Question: I'm following <URL> tutorial to create my first ffmpeg app. I have successfully build the shared libs and compiled the project without any errors. But when i run the app on my nexus 5 the output is this
Here is the native code
'''
#include <libavcodec/avcodec.h>
#include <libavformat/avformat.h>
#include <libswscale/swscale.h>
#include <libavutil/pixfmt.h>
#include <stdio.h>
#include <pthread.h>
#include <jni.h>
#include <android/native_window.h>
#include <android/native_window_jni.h>
#define LOG_TAG "android-ffmpeg-tutorial02"
#define LOGI(...) __android_log_print(4, LOG_TAG, __VA_ARGS__);
#define LOGE(...) __android_log_print(6, LOG_TAG, __VA_ARGS__);
ANativeWindow* window;
char *videoFileName;
AVFormatContext *formatCtx = NULL;
int videoStream;
AVCodecContext *codecCtx = NULL;
AVFrame *decodedFrame = NULL;
AVFrame *frameRGBA = NULL;
jobject bitmap;
void* buffer;
struct SwsContext *sws_ctx = NULL;
int width;
int height;
int stop;
jint naInit(JNIEnv *pEnv, jobject pObj, jstring pFileName) {
AVCodec *pCodec = NULL;
int i;
AVDictionary *optionsDict = NULL;
videoFileName = (char *)(*pEnv)->GetStringUTFChars(pEnv, pFileName, NULL);
LOGI("video file name is %s", videoFileName);
// Register all formats and codecs
av_register_all();
// Open video file
if(avformat_open_input(&formatCtx, videoFileName, NULL, NULL)!=0)
return -1; // Couldn't open file
// Retrieve stream information
if(avformat_find_stream_info(formatCtx, NULL)<0)
return -1; // Couldn't find stream information
// Dump information about file onto standard error
av_dump_format(formatCtx, 0, videoFileName, 0);
// Find the first video stream
videoStream=-1;
for(i=0; i<formatCtx->nb_streams; i++) {
if(formatCtx->streams[i]->codec->codec_type==AVMEDIA_TYPE_VIDEO) {
videoStream=i;
break;
}
}
if(videoStream==-1)
return -1; // Didn't find a video stream
// Get a pointer to the codec context for the video stream
codecCtx=formatCtx->streams[videoStream]->codec;
// Find the decoder for the video stream
pCodec=avcodec_find_decoder(codecCtx->codec_id);
if(pCodec==NULL) {
fprintf(stderr, "Unsupported codec!
");
return -1; // Codec not found
}
// Open codec
if(avcodec_open2(codecCtx, pCodec, &optionsDict)<0)
return -1; // Could not open codec
// Allocate video frame
decodedFrame=avcodec_alloc_frame();
// Allocate an AVFrame structure
frameRGBA=avcodec_alloc_frame();
if(frameRGBA==NULL)
return -1;
return 0;
}
jobject createBitmap(JNIEnv *pEnv, int pWidth, int pHeight) {
int i;
//get Bitmap class and createBitmap method ID
jclass javaBitmapClass = (jclass)(*pEnv)->FindClass(pEnv, "android/graphics/Bitmap");
jmethodID mid = (*pEnv)->GetStaticMethodID(pEnv, javaBitmapClass, "createBitmap", "(IILandroid/graphics/Bitmap$Config;)Landroid/graphics/Bitmap;");
//create Bitmap.Config
//reference: https://forums.oracle.com/thread/<PHONE>
const wchar_t* configName = L"ARGB_8888";
int len = wcslen(configName);
jstring jConfigName;
if (sizeof(wchar_t) != sizeof(jchar)) {
//wchar_t is defined as different length than jchar(2 bytes)
jchar* str = (jchar*)malloc((len+1)*sizeof(jchar));
for (i = 0; i < len; ++i) {
str[i] = (jchar)configName[i];
}
str[len] = 0;
jConfigName = (*pEnv)->NewString(pEnv, (const jchar*)str, len);
} else {
//wchar_t is defined same length as jchar(2 bytes)
jConfigName = (*pEnv)->NewString(pEnv, (const jchar*)configName, len);
}
jclass bitmapConfigClass = (*pEnv)->FindClass(pEnv, "android/graphics/Bitmap$Config");
jobject javaBitmapConfig = (*pEnv)->CallStaticObjectMethod(pEnv, bitmapConfigClass,
(*pEnv)->GetStaticMethodID(pEnv, bitmapConfigClass, "valueOf", "(Ljava/lang/String;)Landroid/graphics/Bitmap$Config;"), jConfigName);
//create the bitmap
return (*pEnv)->CallStaticObjectMethod(pEnv, javaBitmapClass, mid, pWidth, pHeight, javaBitmapConfig);
}
jintArray naGetVideoRes(JNIEnv *pEnv, jobject pObj) {
jintArray lRes;
if (NULL == codecCtx) {
return NULL;
}
lRes = (*pEnv)->NewIntArray(pEnv, 2);
if (lRes == NULL) {
LOGI(1, "cannot allocate memory for video size");
return NULL;
}
jint lVideoRes[2];
lVideoRes[0] = codecCtx->width;
lVideoRes[1] = codecCtx->height;
(*pEnv)->SetIntArrayRegion(pEnv, lRes, 0, 2, lVideoRes);
return lRes;
}
void naSetSurface(JNIEnv *pEnv, jobject pObj, jobject pSurface) {
if (0 != pSurface) {
// get the native window reference
window = ANativeWindow_fromSurface(pEnv, pSurface);
// set format and size of window buffer
ANativeWindow_setBuffersGeometry(window, 0, 0, WINDOW_FORMAT_RGBA_8888);
} else {
// release the native window
ANativeWindow_release(window);
}
}
jint naSetup(JNIEnv *pEnv, jobject pObj, int pWidth, int pHeight) {
width = pWidth;
height = pHeight;
//create a bitmap as the buffer for frameRGBA
bitmap = createBitmap(pEnv, pWidth, pHeight);
if (AndroidBitmap_lockPixels(pEnv, bitmap, &buffer) < 0)
return -1;
//get the scaling context
sws_ctx = sws_getContext (
codecCtx->width,
codecCtx->height,
codecCtx->pix_fmt,
pWidth,
pHeight,
AV_PIX_FMT_RGBA,
SWS_BILINEAR,
NULL,
NULL,
NULL
);
// Assign appropriate parts of bitmap to image planes in pFrameRGBA
// Note that pFrameRGBA is an AVFrame, but AVFrame is a superset
// of AVPicture
avpicture_fill((AVPicture *)frameRGBA, buffer, AV_PIX_FMT_RGBA,
pWidth, pHeight);
return 0;
}
void finish(JNIEnv *pEnv) {
//unlock the bitmap
AndroidBitmap_unlockPixels(pEnv, bitmap);
av_free(buffer);
// Free the RGB image
av_free(frameRGBA);
// Free the YUV frame
av_free(decodedFrame);
// Close the codec
avcodec_close(codecCtx);
// Close the video file
avformat_close_input(&formatCtx);
}
void decodeAndRender(JNIEnv *pEnv) {
ANativeWindow_Buffer windowBuffer;
AVPacket packet;
int i=0;
int frameFinished;
int lineCnt;
while(av_read_frame(formatCtx, &packet)>=0 && !stop) {
// Is this a packet from the video stream?
if(packet.stream_index==videoStream) {
// Decode video frame
avcodec_decode_video2(codecCtx, decodedFrame, &frameFinished,
&packet);
// Did we get a video frame?
if(frameFinished) {
// Convert the image from its native format to RGBA
sws_scale
(
sws_ctx,
(uint8_t const * const *)decodedFrame->data,
decodedFrame->linesize,
0,
codecCtx->height,
frameRGBA->data,
frameRGBA->linesize
);
// lock the window buffer
if (ANativeWindow_lock(window, &windowBuffer, NULL) < 0) {
LOGE("cannot lock window");
} else {
// draw the frame on buffer
LOGI("copy buffer %d:%d:%d", width, height, width*height*4);
LOGI("window buffer: %d:%d:%d", windowBuffer.width,
windowBuffer.height, windowBuffer.stride);
memcpy(windowBuffer.bits, buffer, width * height * 4);
// unlock the window buffer and post it to display
ANativeWindow_unlockAndPost(window);
// count number of frames
++i;
}
}
}
// Free the packet that was allocated by av_read_frame
av_free_packet(&packet);
}
LOGI("total No. of frames decoded and rendered %d", i);
finish(pEnv);
}
/**
* start the video playback
*/
void naPlay(JNIEnv *pEnv, jobject pObj) {
//create a new thread for video decode and render
pthread_t decodeThread;
stop = 0;
pthread_create(&decodeThread, NULL, decodeAndRender, NULL);
}
/**
* stop the video playback
*/
void naStop(JNIEnv *pEnv, jobject pObj) {
stop = 1;
}
jint JNI_OnLoad(JavaVM* pVm, void* reserved) {
JNIEnv* env;
if ((*pVm)->GetEnv(pVm, (void **)&env, JNI_VERSION_1_6) != JNI_OK) {
return -1;
}
JNINativeMethod nm[8];
nm[0].name = "naInit";
nm[0].signature = "(Ljava/lang/String;)I";
nm[0].fnPtr = (void*)naInit;
nm[1].name = "naSetSurface";
nm[1].signature = "(Landroid/view/Surface;)V";
nm[1].fnPtr = (void*)naSetSurface;
nm[2].name = "naGetVideoRes";
nm[2].signature = "()[I";
nm[2].fnPtr = (void*)naGetVideoRes;
nm[3].name = "naSetup";
nm[3].signature = "(II)I";
nm[3].fnPtr = (void*)naSetup;
nm[4].name = "naPlay";
nm[4].signature = "()V";
nm[4].fnPtr = (void*)naPlay;
nm[5].name = "naStop";
nm[5].signature = "()V";
nm[5].fnPtr = (void*)naStop;
jclass cls = (*env)->FindClass(env, "roman10/tutorial/android_ffmpeg_tutorial02/MainActivity");
//Register methods with env->RegisterNatives.
(*env)->RegisterNatives(env, cls, nm, 6);
return JNI_VERSION_1_6;
}
'''
Here is the build.sh
'''
#!/bin/bash
NDK=$HOME/Desktop/adt/android-ndk-r9
SYSROOT=$NDK/platforms/android-9/arch-arm/
TOOLCHAIN=$NDK/toolchains/arm-linux-androideabi-4.8/prebuilt/linux-x86_64
function build_one
{
./configure --prefix=$PREFIX --enable-shared --disable-static --disable-doc --disable-ffmpeg --disable-ffplay --disable-ffprobe --disable-ffserver --disable-avdevice --disable-doc --disable-symver --cross-prefix=$TOOLCHAIN/bin/arm-linux-androideabi- --target-os=linux --arch=arm --enable-cross-compile --sysroot=$SYSROOT --extra-cflags="-Os -fpic $ADDI_CFLAGS" --extra-ldflags="$ADDI_LDFLAGS" $ADDITIONAL_CONFIGURE_FLAG
make clean
make
make install
}
CPU=arm
PREFIX=$(pwd)/android/$CPU
ADDI_CFLAGS="-marm"
build_one
'''
It works on the Galaxy tab2. what can i do to make it work on all devices?? Please help me..
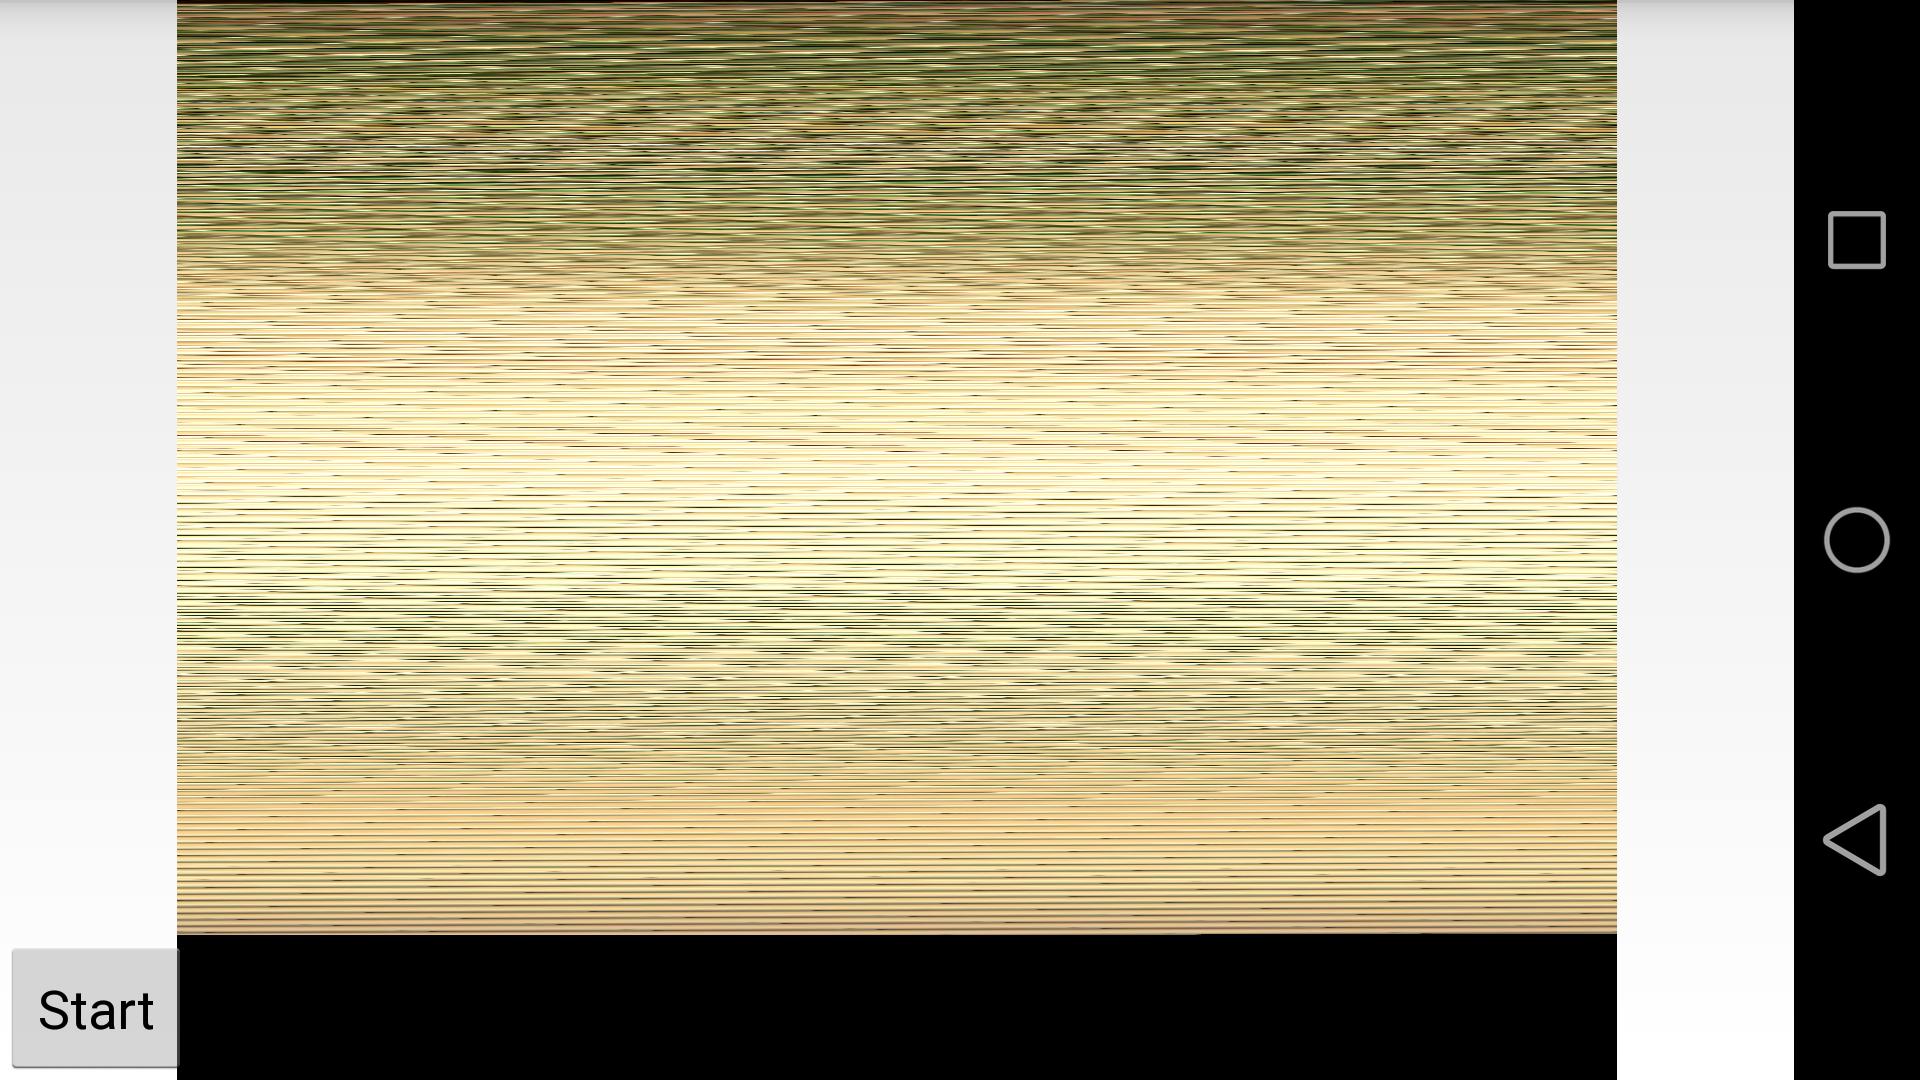
Answer: Character of image artifact suggests that the stride of decoded image does not match the stride of window buffer. The most likely problem in this place:
'''
memcpy(windowBuffer.bits, buffer, width * height * 4);
'''
Instead, you must produce copying line by line:
'''
for (int h = 0; h < height; h++)
{
memcpy(windowBuffer.bits + h * windowBuffer.stride,
buffer + h * frameRGBA->linesize[0],
width*4);
}
'''